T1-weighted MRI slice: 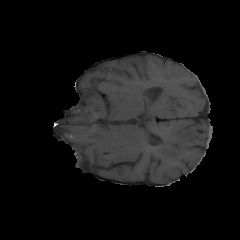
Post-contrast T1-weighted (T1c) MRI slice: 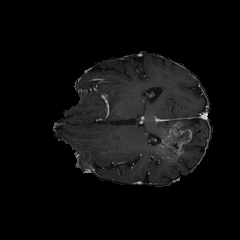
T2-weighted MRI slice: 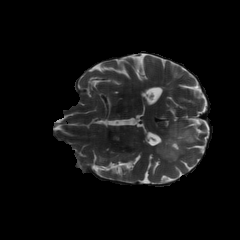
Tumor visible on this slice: yes